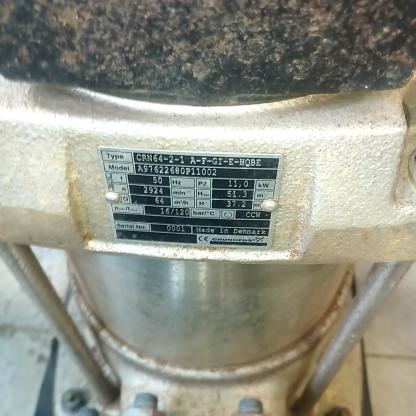
Klasa: tabliczka-znamionowa